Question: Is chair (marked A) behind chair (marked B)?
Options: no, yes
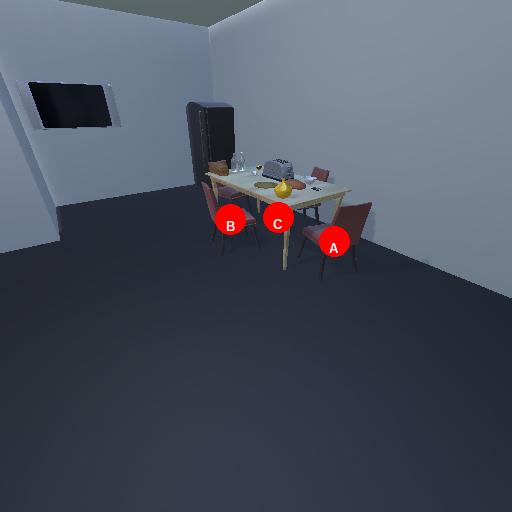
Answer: no